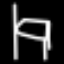
Label: chair